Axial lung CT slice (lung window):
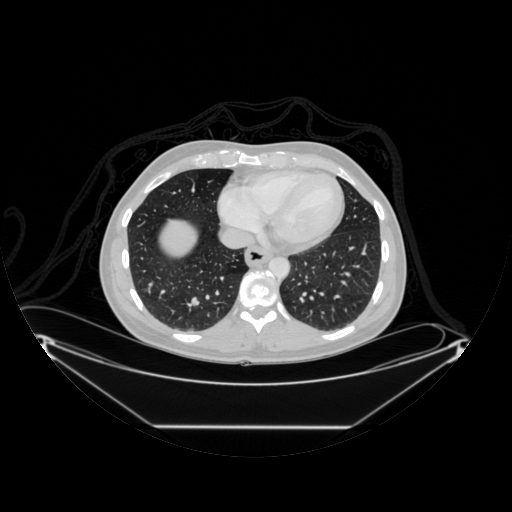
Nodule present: no